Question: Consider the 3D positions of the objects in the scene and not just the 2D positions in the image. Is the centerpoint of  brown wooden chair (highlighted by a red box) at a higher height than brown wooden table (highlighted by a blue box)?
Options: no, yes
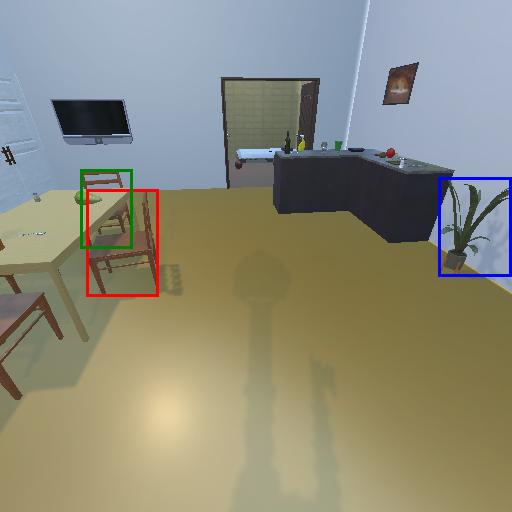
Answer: no